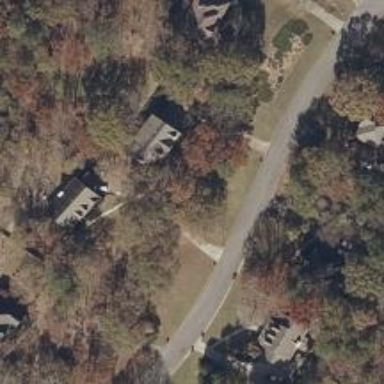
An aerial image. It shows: Driveway.